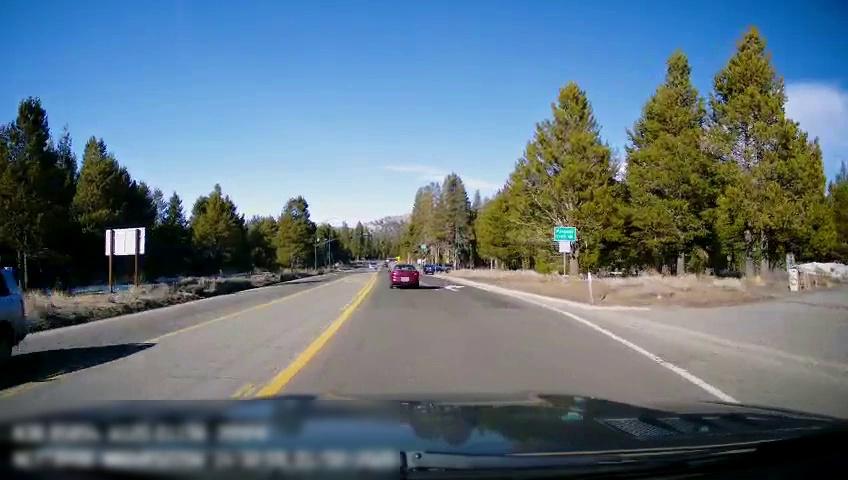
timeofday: Day
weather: Sunny
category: Drivable Space
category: Vehicles | Car
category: Vehicles | SUV
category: Lanes | Alternate Lane
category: Lanes | Current Lane
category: Lanes | Current Lane
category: Lanes | Opposite Lane
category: Traffic | Signs
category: Traffic | Signs